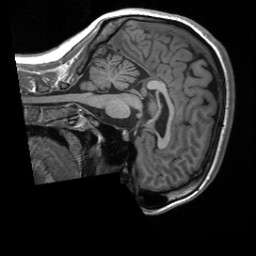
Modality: T1w
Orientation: sagittal
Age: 33
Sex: female
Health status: healthy
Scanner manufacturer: siemens
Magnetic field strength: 3 T
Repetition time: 2 s
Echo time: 0.00232 s